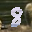
Label: 8